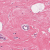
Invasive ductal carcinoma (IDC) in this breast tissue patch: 0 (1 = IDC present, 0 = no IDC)